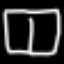
Label: pants